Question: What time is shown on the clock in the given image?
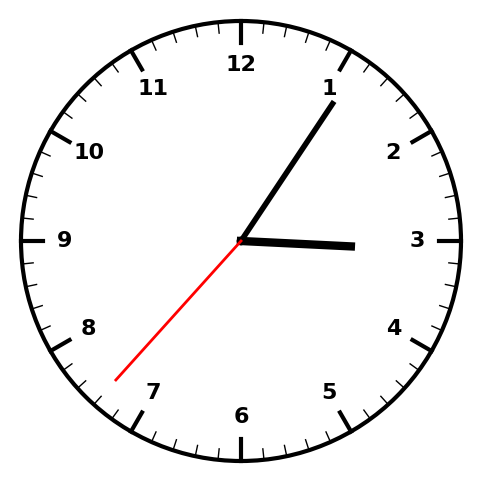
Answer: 03:05:37